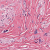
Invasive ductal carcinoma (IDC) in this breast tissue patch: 1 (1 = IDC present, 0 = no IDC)